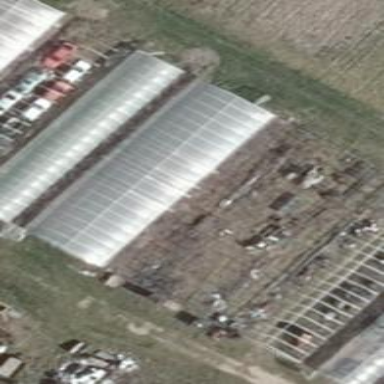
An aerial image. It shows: Greenhouse.